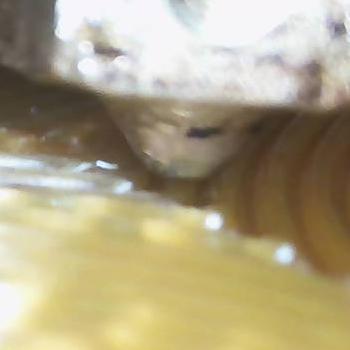
Flow rate: 48%